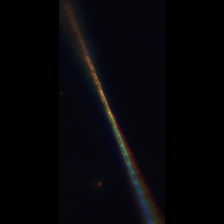
Taxon: Psuedo-nitzschia
Group: Diatoms